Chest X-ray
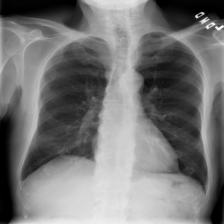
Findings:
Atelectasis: negative
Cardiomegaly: negative
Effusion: negative
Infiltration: negative
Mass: negative
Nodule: negative
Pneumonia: negative
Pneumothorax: negative
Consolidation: negative
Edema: negative
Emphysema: negative
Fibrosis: negative
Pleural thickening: negative
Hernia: negative